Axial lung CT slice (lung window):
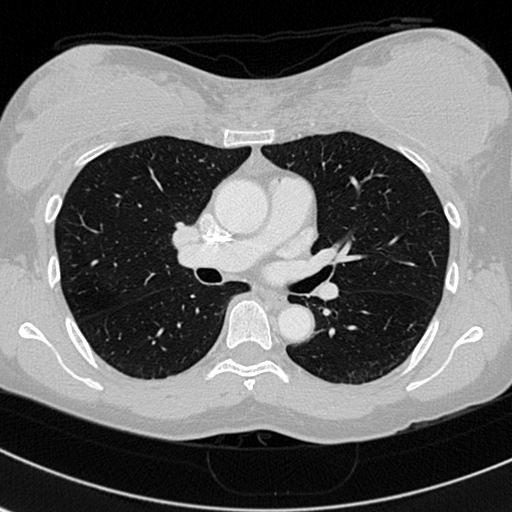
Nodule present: no